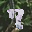
Label: 7